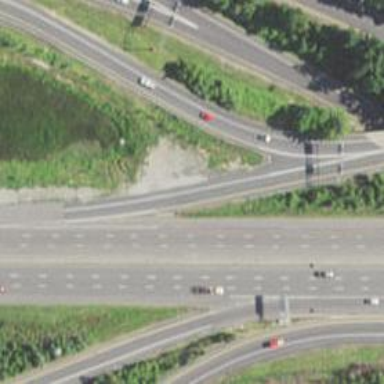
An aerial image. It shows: Primary highway designated as expressway.